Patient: sex M, age 62
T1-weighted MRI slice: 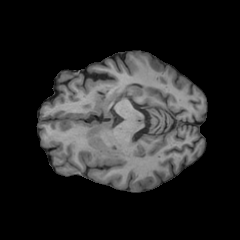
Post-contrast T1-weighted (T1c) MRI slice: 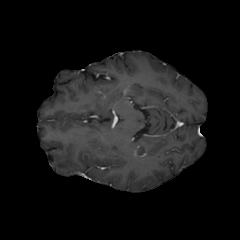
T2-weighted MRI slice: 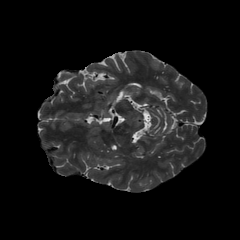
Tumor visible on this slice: no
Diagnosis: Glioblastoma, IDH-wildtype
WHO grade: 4